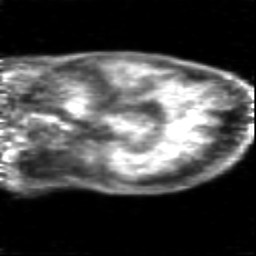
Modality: PET
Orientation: sagittal
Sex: female
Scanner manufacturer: siemens